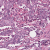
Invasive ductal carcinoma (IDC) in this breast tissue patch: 1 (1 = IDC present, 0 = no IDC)